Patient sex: M
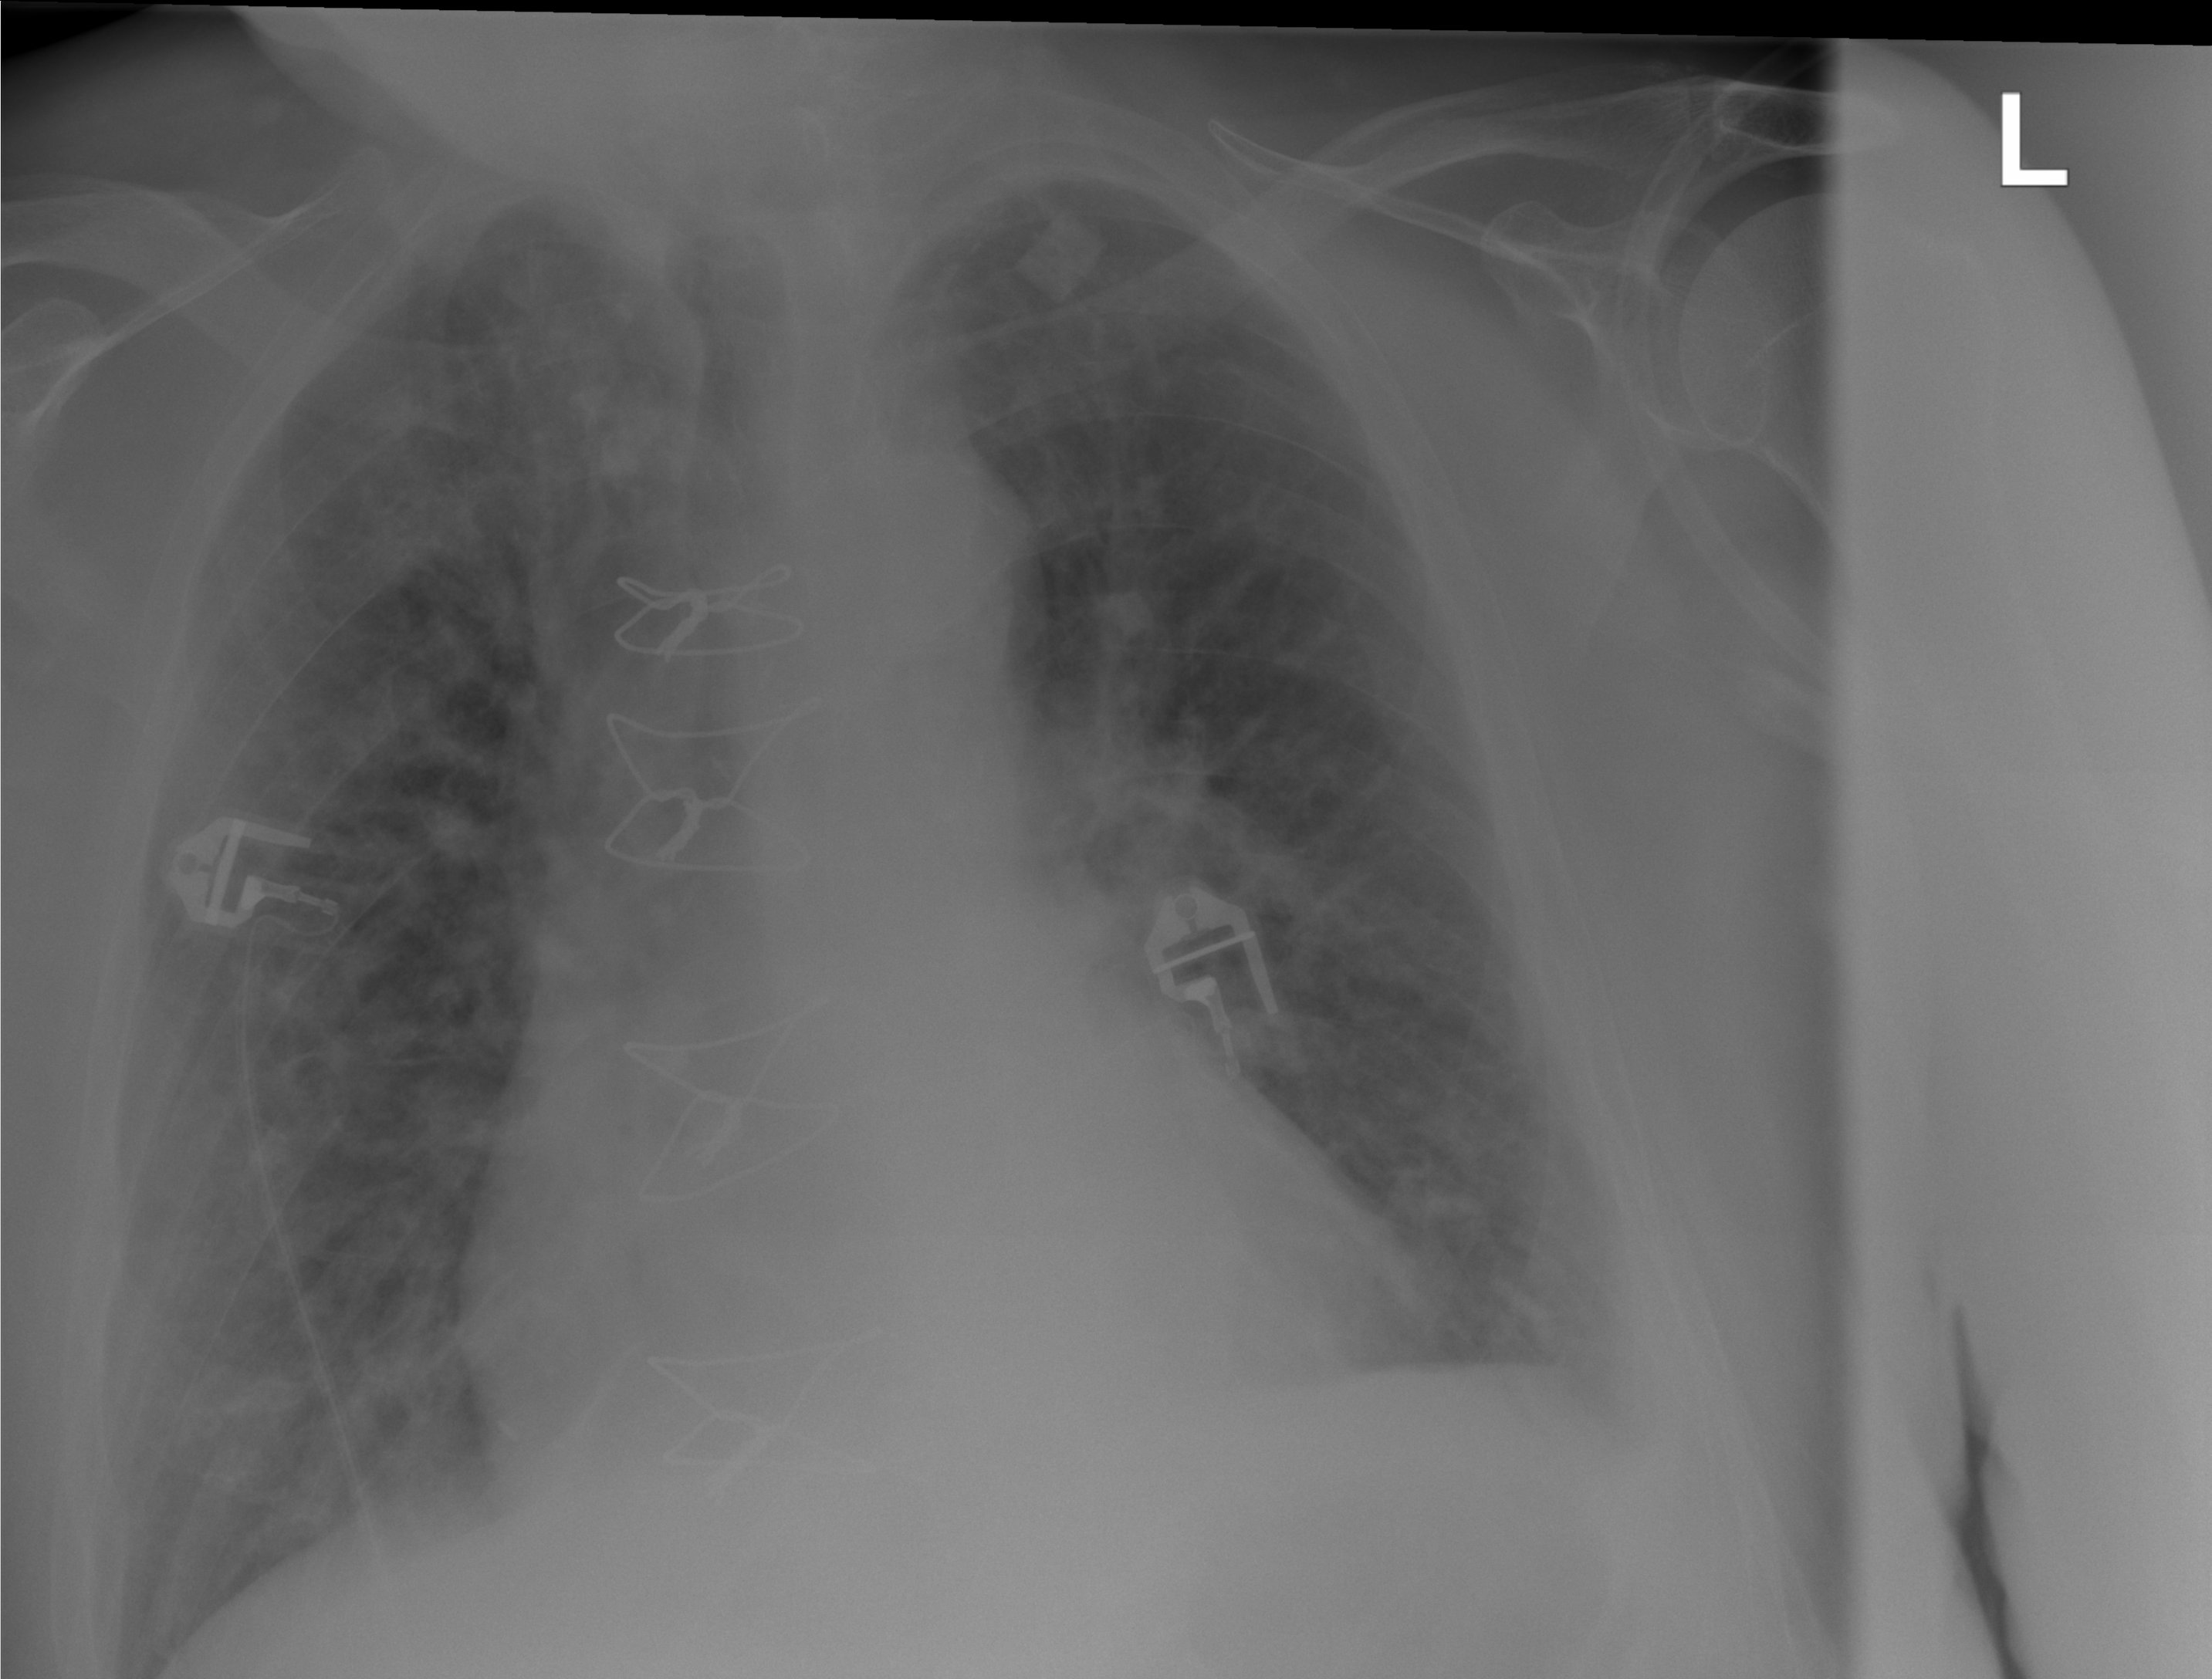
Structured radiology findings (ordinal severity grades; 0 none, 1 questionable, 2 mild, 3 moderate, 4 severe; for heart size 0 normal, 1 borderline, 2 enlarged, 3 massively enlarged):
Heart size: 0
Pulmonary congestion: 2
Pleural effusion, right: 0
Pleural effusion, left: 1
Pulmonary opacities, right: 2
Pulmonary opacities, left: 2
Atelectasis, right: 2
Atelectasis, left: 2